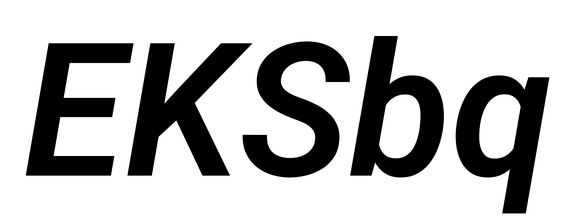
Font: Roboto-Italic_SemiBold_Italic